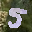
Label: 5